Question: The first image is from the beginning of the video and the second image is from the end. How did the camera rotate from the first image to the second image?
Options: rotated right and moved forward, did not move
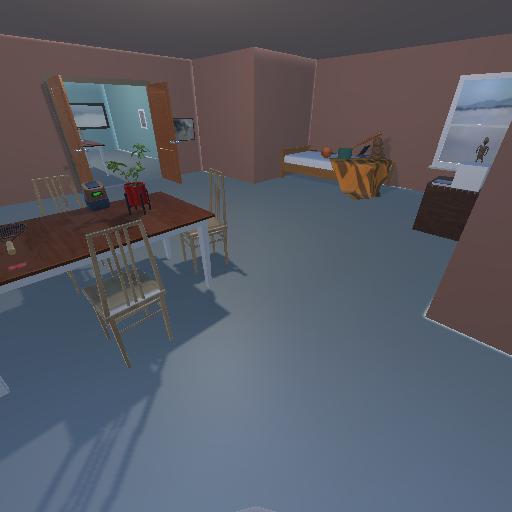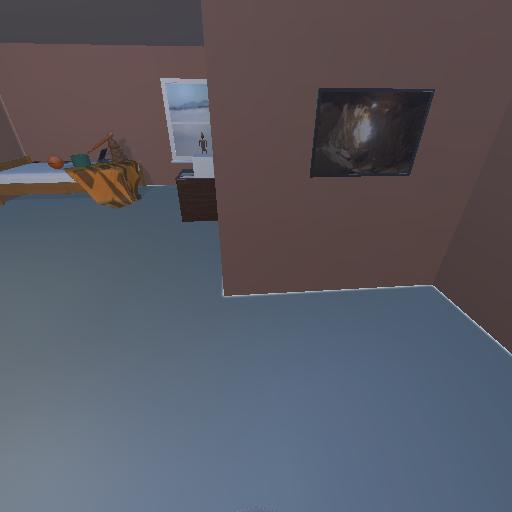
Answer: rotated right and moved forward